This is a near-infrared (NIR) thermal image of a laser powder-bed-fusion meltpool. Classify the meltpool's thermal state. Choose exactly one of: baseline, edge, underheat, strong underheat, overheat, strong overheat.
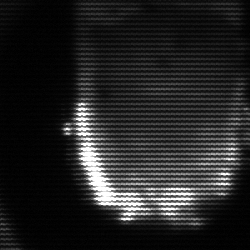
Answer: baseline